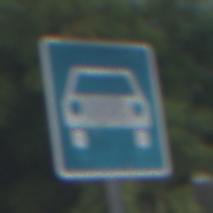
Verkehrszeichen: Kraftfahrstrasse
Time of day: MorningAfternoon
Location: Outdoor (Suburban)
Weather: PartlyCloudy
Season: NotSpecified
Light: Natural